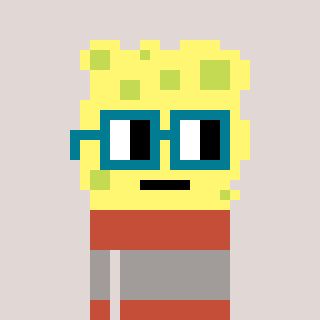
a pixel art character with square dark green glasses, a sponge-shaped head and a rust-colored body on a warm background